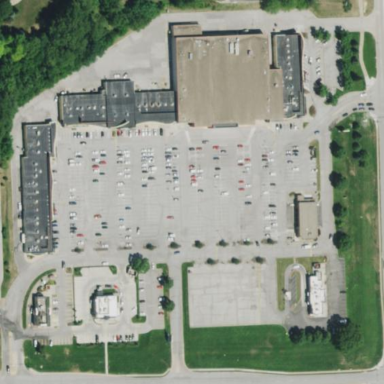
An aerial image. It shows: Retail area.